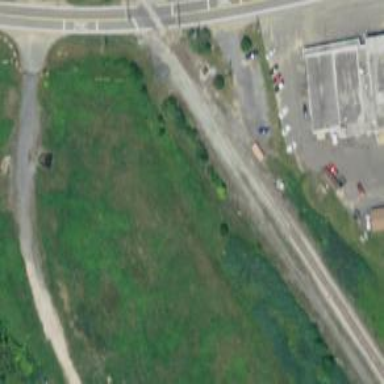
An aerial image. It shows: Disused railway siding.